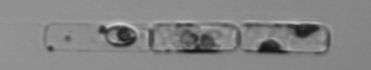
Label: Guinardia_delicatula_TAG_internal_parasite